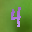
Label: 4